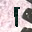
Label: 1